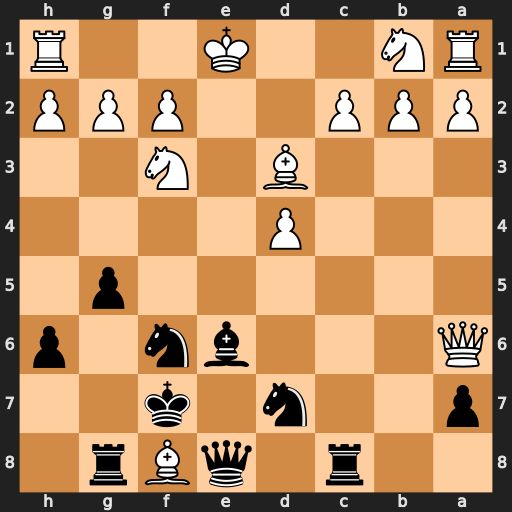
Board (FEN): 2r1qBr1/p2n1k2/Q3bn1p/6p1/3P4/3B1N2/PPP2PPP/RN2K2R
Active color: b
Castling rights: KQ
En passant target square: -
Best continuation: Bc4+ Ne5+ Nxe5